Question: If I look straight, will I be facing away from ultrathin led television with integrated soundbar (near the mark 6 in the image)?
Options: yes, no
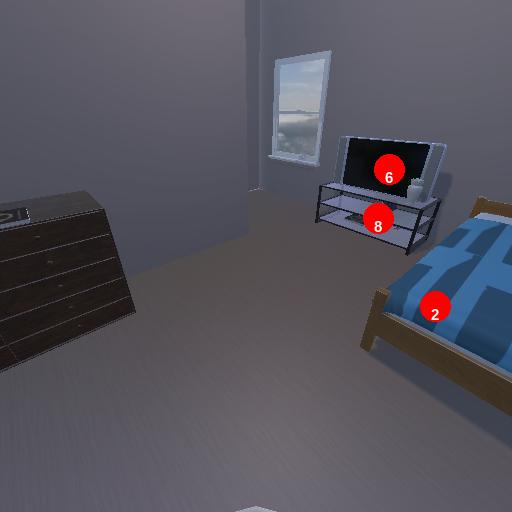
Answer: yes